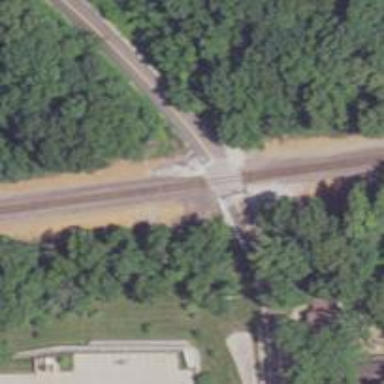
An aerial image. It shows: Railway level crossing.